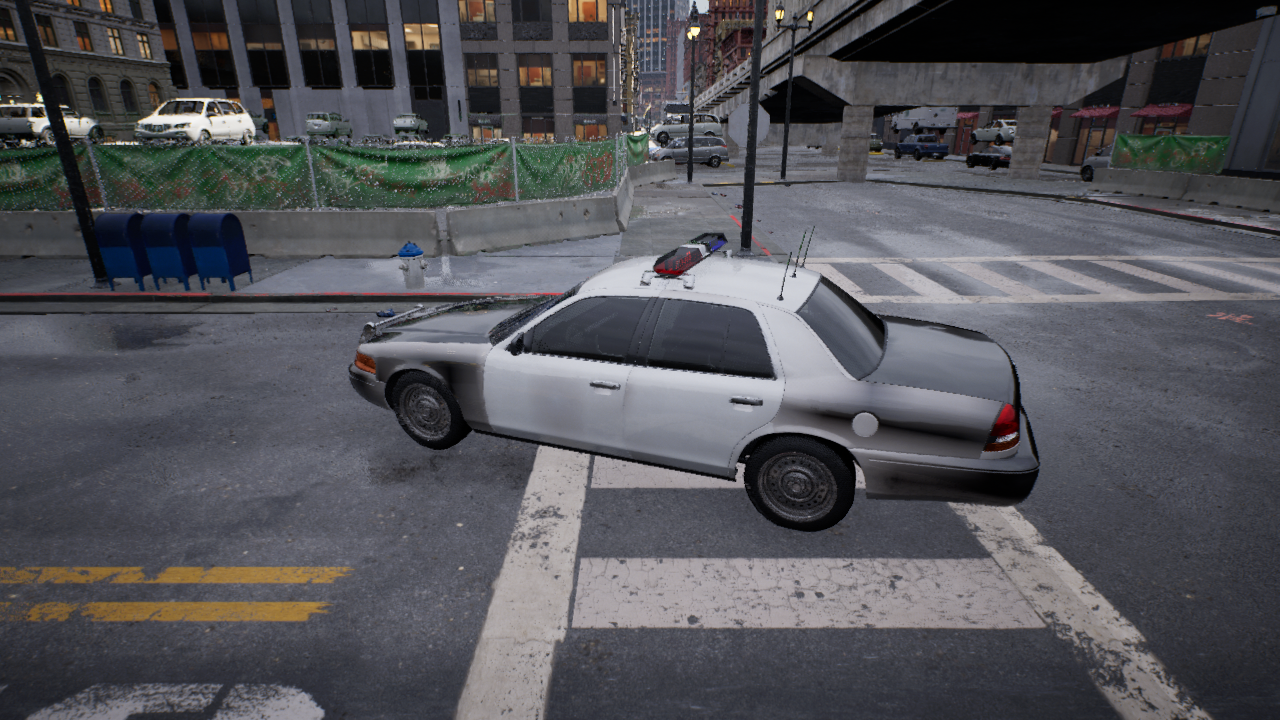
Venue: intersection
Lighting: clear day
Vehicle rig: sedan